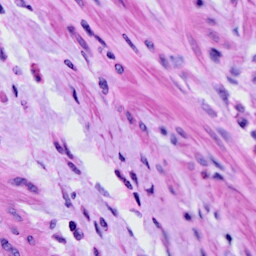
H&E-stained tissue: Cervix